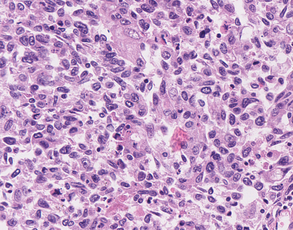
Tumor epithelial tissue: yes
Tumor-associated stroma tissue: no
Normal tissue: no